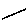
Label: line